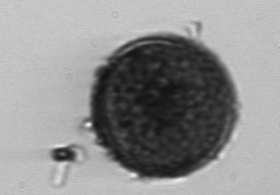
Label: Coscinodiscus